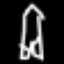
Label: The Eiffel Tower